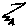
Label: zigzag